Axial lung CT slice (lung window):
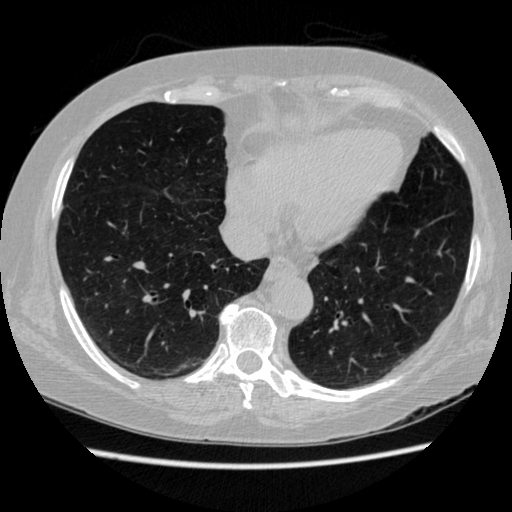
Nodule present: no